Field crop: maize
Growth stage: 2
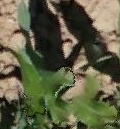
Species: maize